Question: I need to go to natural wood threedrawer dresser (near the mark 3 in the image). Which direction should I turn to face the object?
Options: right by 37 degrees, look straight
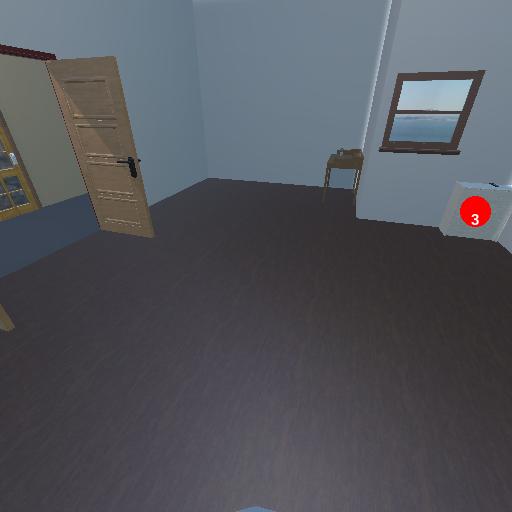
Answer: right by 37 degrees